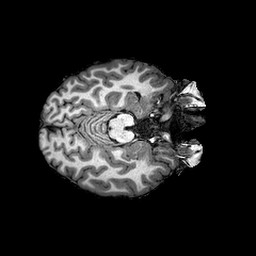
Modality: T1w
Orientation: axial